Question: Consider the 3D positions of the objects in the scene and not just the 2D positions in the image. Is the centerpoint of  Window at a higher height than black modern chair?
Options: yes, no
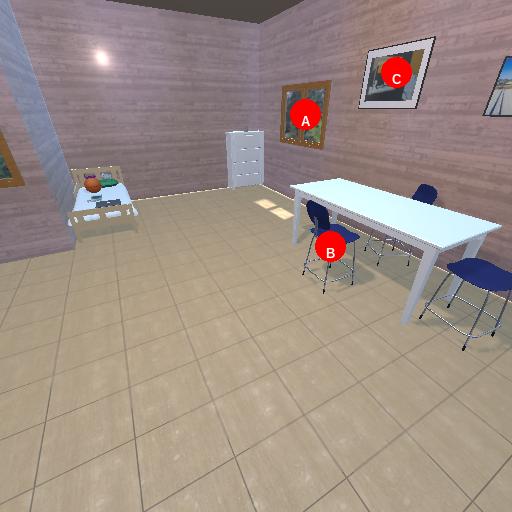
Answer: yes